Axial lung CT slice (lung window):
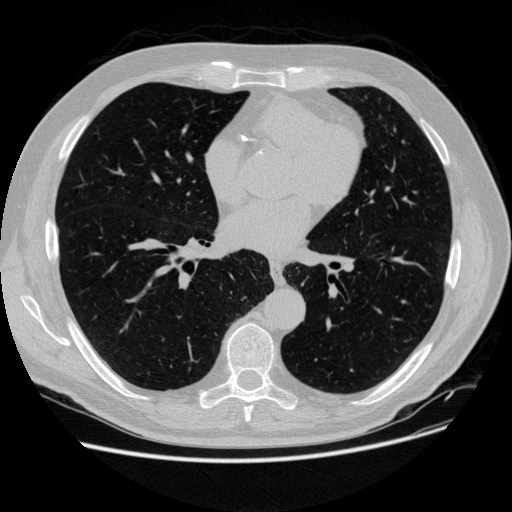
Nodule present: no